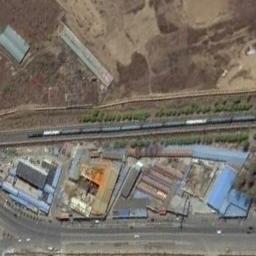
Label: railway